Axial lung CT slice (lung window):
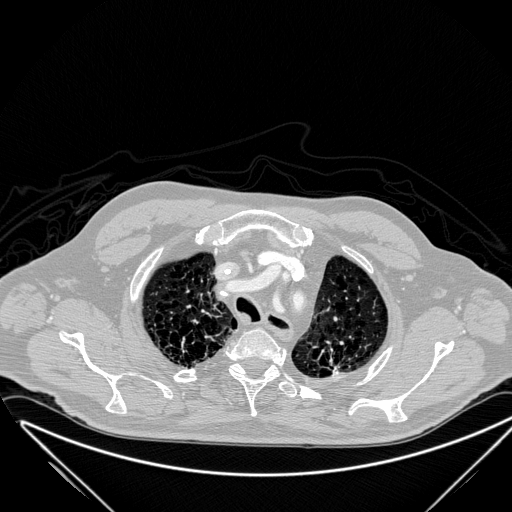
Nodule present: no